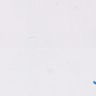
Metastatic tissue present: no